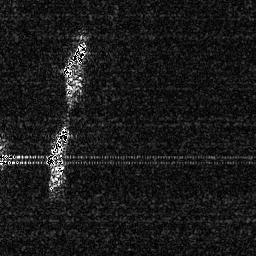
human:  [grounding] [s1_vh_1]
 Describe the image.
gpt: In the satellite image, there is  <ref>1 large ship </ref> <box>[[23, 12, 33, 41, 0]]</box> located at top left,  <ref>1 large ship </ref> <box>[[17, 47, 26, 75, 0]]</box> located at left.